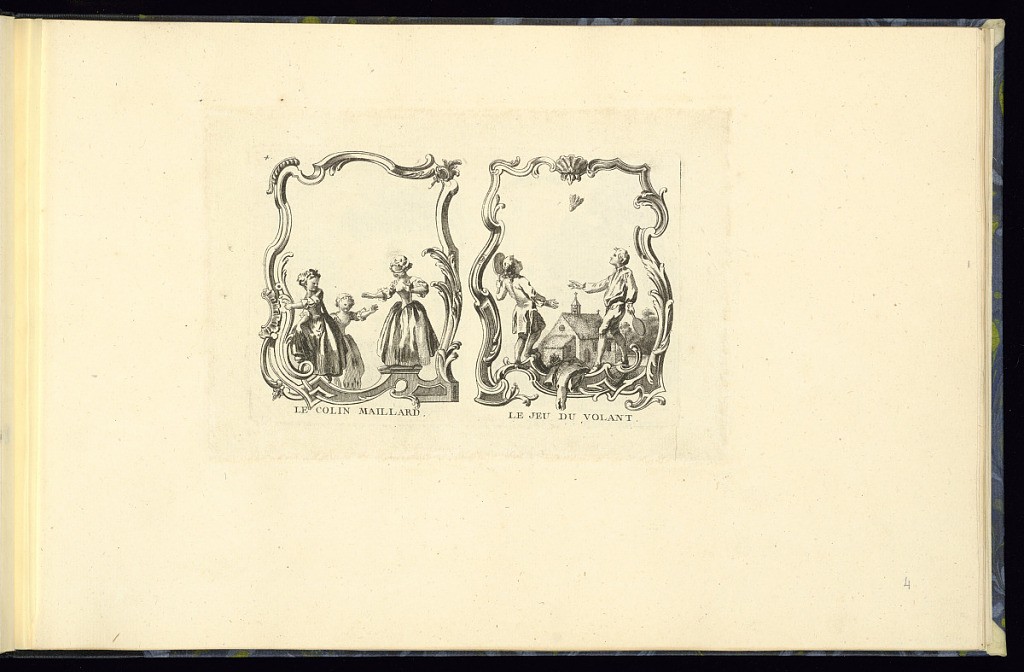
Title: LE COLIN MAILLARD / LE JEU DU VOLANT.
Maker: Jacques Bacheley, French, 1712 – 1781
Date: mid- 18th century
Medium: etching on paper
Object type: Print
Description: Plate from a series of twelve scenes of children playing, framed within decorative rococo borders, two per plate, side-by-side. The left-hand scene shows a group of three girls, with one blindfolded, the background is blank. The right-hand scene shows two boys playing with a shuttlecock, within a landscape with a building in the background. The figures stand on elements of the cartouche. The titles are lettered below each cartouche and the plate is numbered.